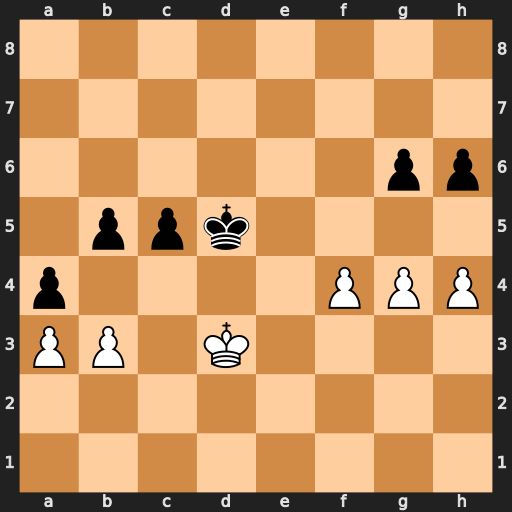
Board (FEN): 8/8/6pp/1ppk4/p4PPP/PP1K4/8/8
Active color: w
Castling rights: -
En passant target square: -
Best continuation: bxa4 bxa4 h5 gxh5 gxh5